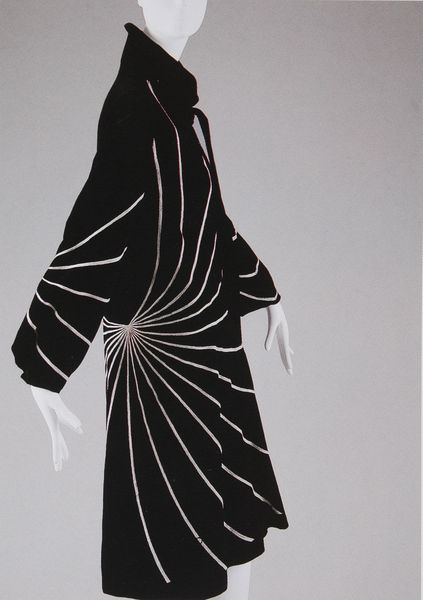
Titel: Abendmantel
Künstler: Jeanne Lanvin
Institution: unbekannt
Schlagwörter: hand, schatten, weiß, baden, frauen, finger, frau, grau, kleid, licht, paris, schwarz, tuch, mode, muster, wand, kleidung, kragen, lang, samt, stehen, weit, ärmel, hals, hände, sonne, figur, mantel, pose, stoff, kinn, japan, seitlich, modell, haltung, warm, linien, detail, streifen, morgenmantel, velours, striche, foto, fotografie, photographie, stern, strahlen, linie, schlicht, schnitt, bekleidung, puppe, kurz, photo, bademantel, geometrisch, zentrum, mittelpunkt, design, geometrie, netz, figut, kimono, spinne, spinnennetz, fashion, modepuppe, schaufensterpuppe, langärmlig, damenmode, haute couture, designer, abendmantel, desing, fotogrsfie, raglan, raglanärmel, schiaparelli, strahlenförmig